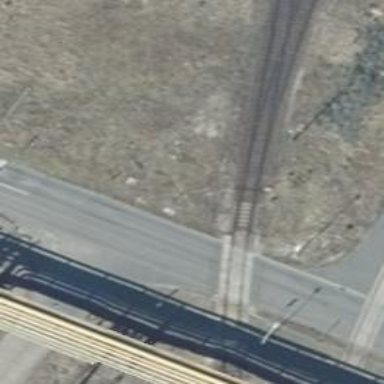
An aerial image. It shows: Railway switch.